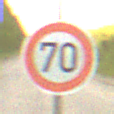
Verkehrszeichen: Geschwindigkeit70
Umgebung: Outdoor, RoadRail
Tageszeit: SunriseSunset
Wetter: Clear
Licht: Natural
Jahreszeit: NotSpecified
Kontrast: LowContrast